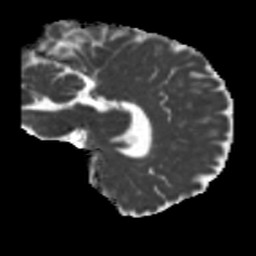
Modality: MD
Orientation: sagittal
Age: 46
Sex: male
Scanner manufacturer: siemens
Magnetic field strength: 3 T
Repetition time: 5.25 s
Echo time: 0.08 s